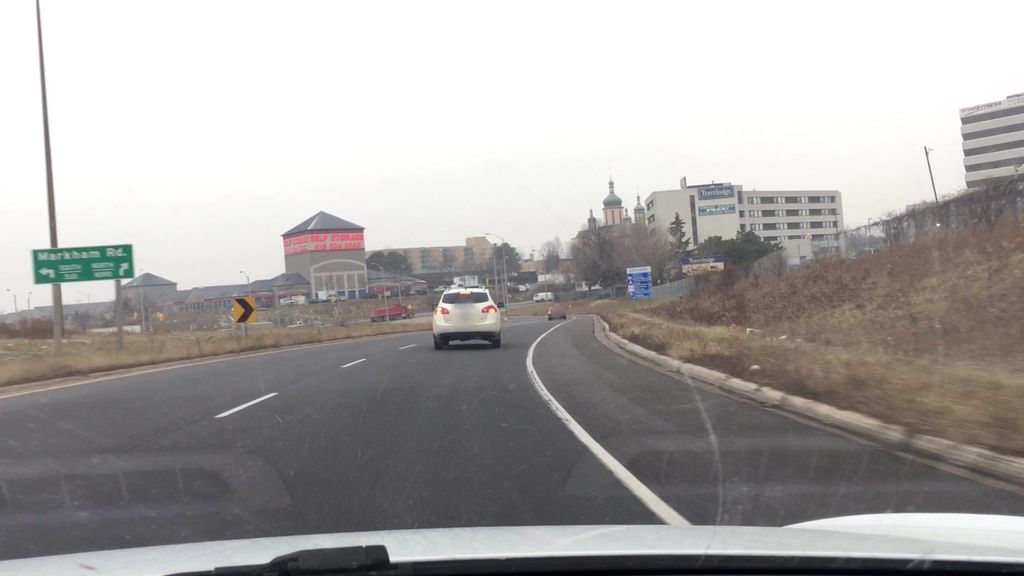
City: toronto